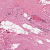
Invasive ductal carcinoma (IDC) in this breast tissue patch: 0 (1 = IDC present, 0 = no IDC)